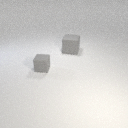
small gray rubber cube to the left of large gray rubber cube